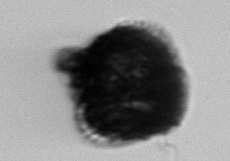
Label: Gonyaulax